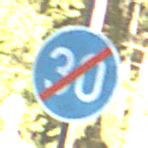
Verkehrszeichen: EndeMindestgeschwindigkeit
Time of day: MorningAfternoon
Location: Outdoor (Nature)
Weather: Clear
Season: NotSpecified
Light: Natural